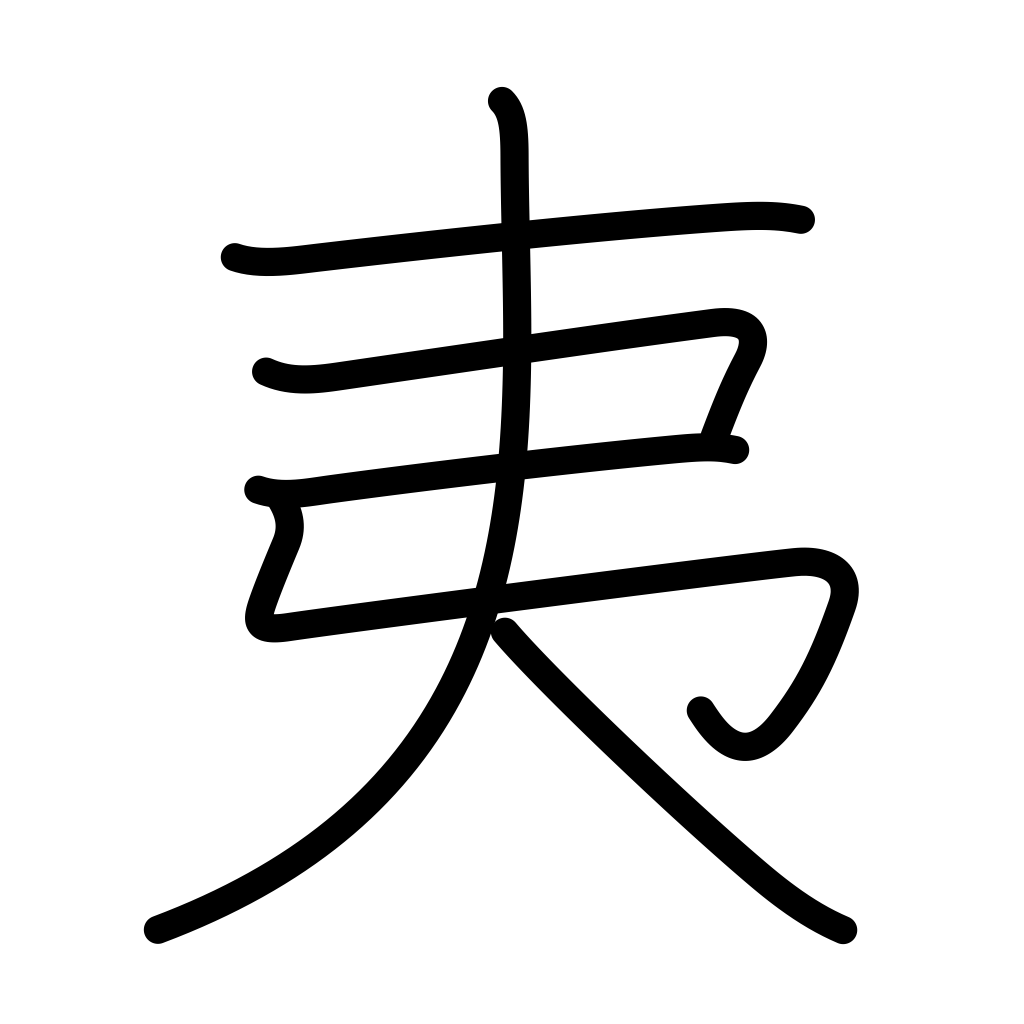
Meaning: barbarian, savage, Ainu